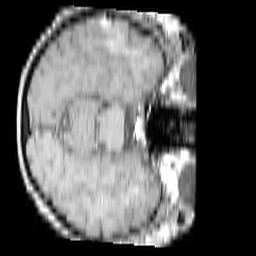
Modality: T1w
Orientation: axial
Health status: ill
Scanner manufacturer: philips
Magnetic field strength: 3 T
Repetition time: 0.3787 s
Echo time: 0.002908 s